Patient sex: M
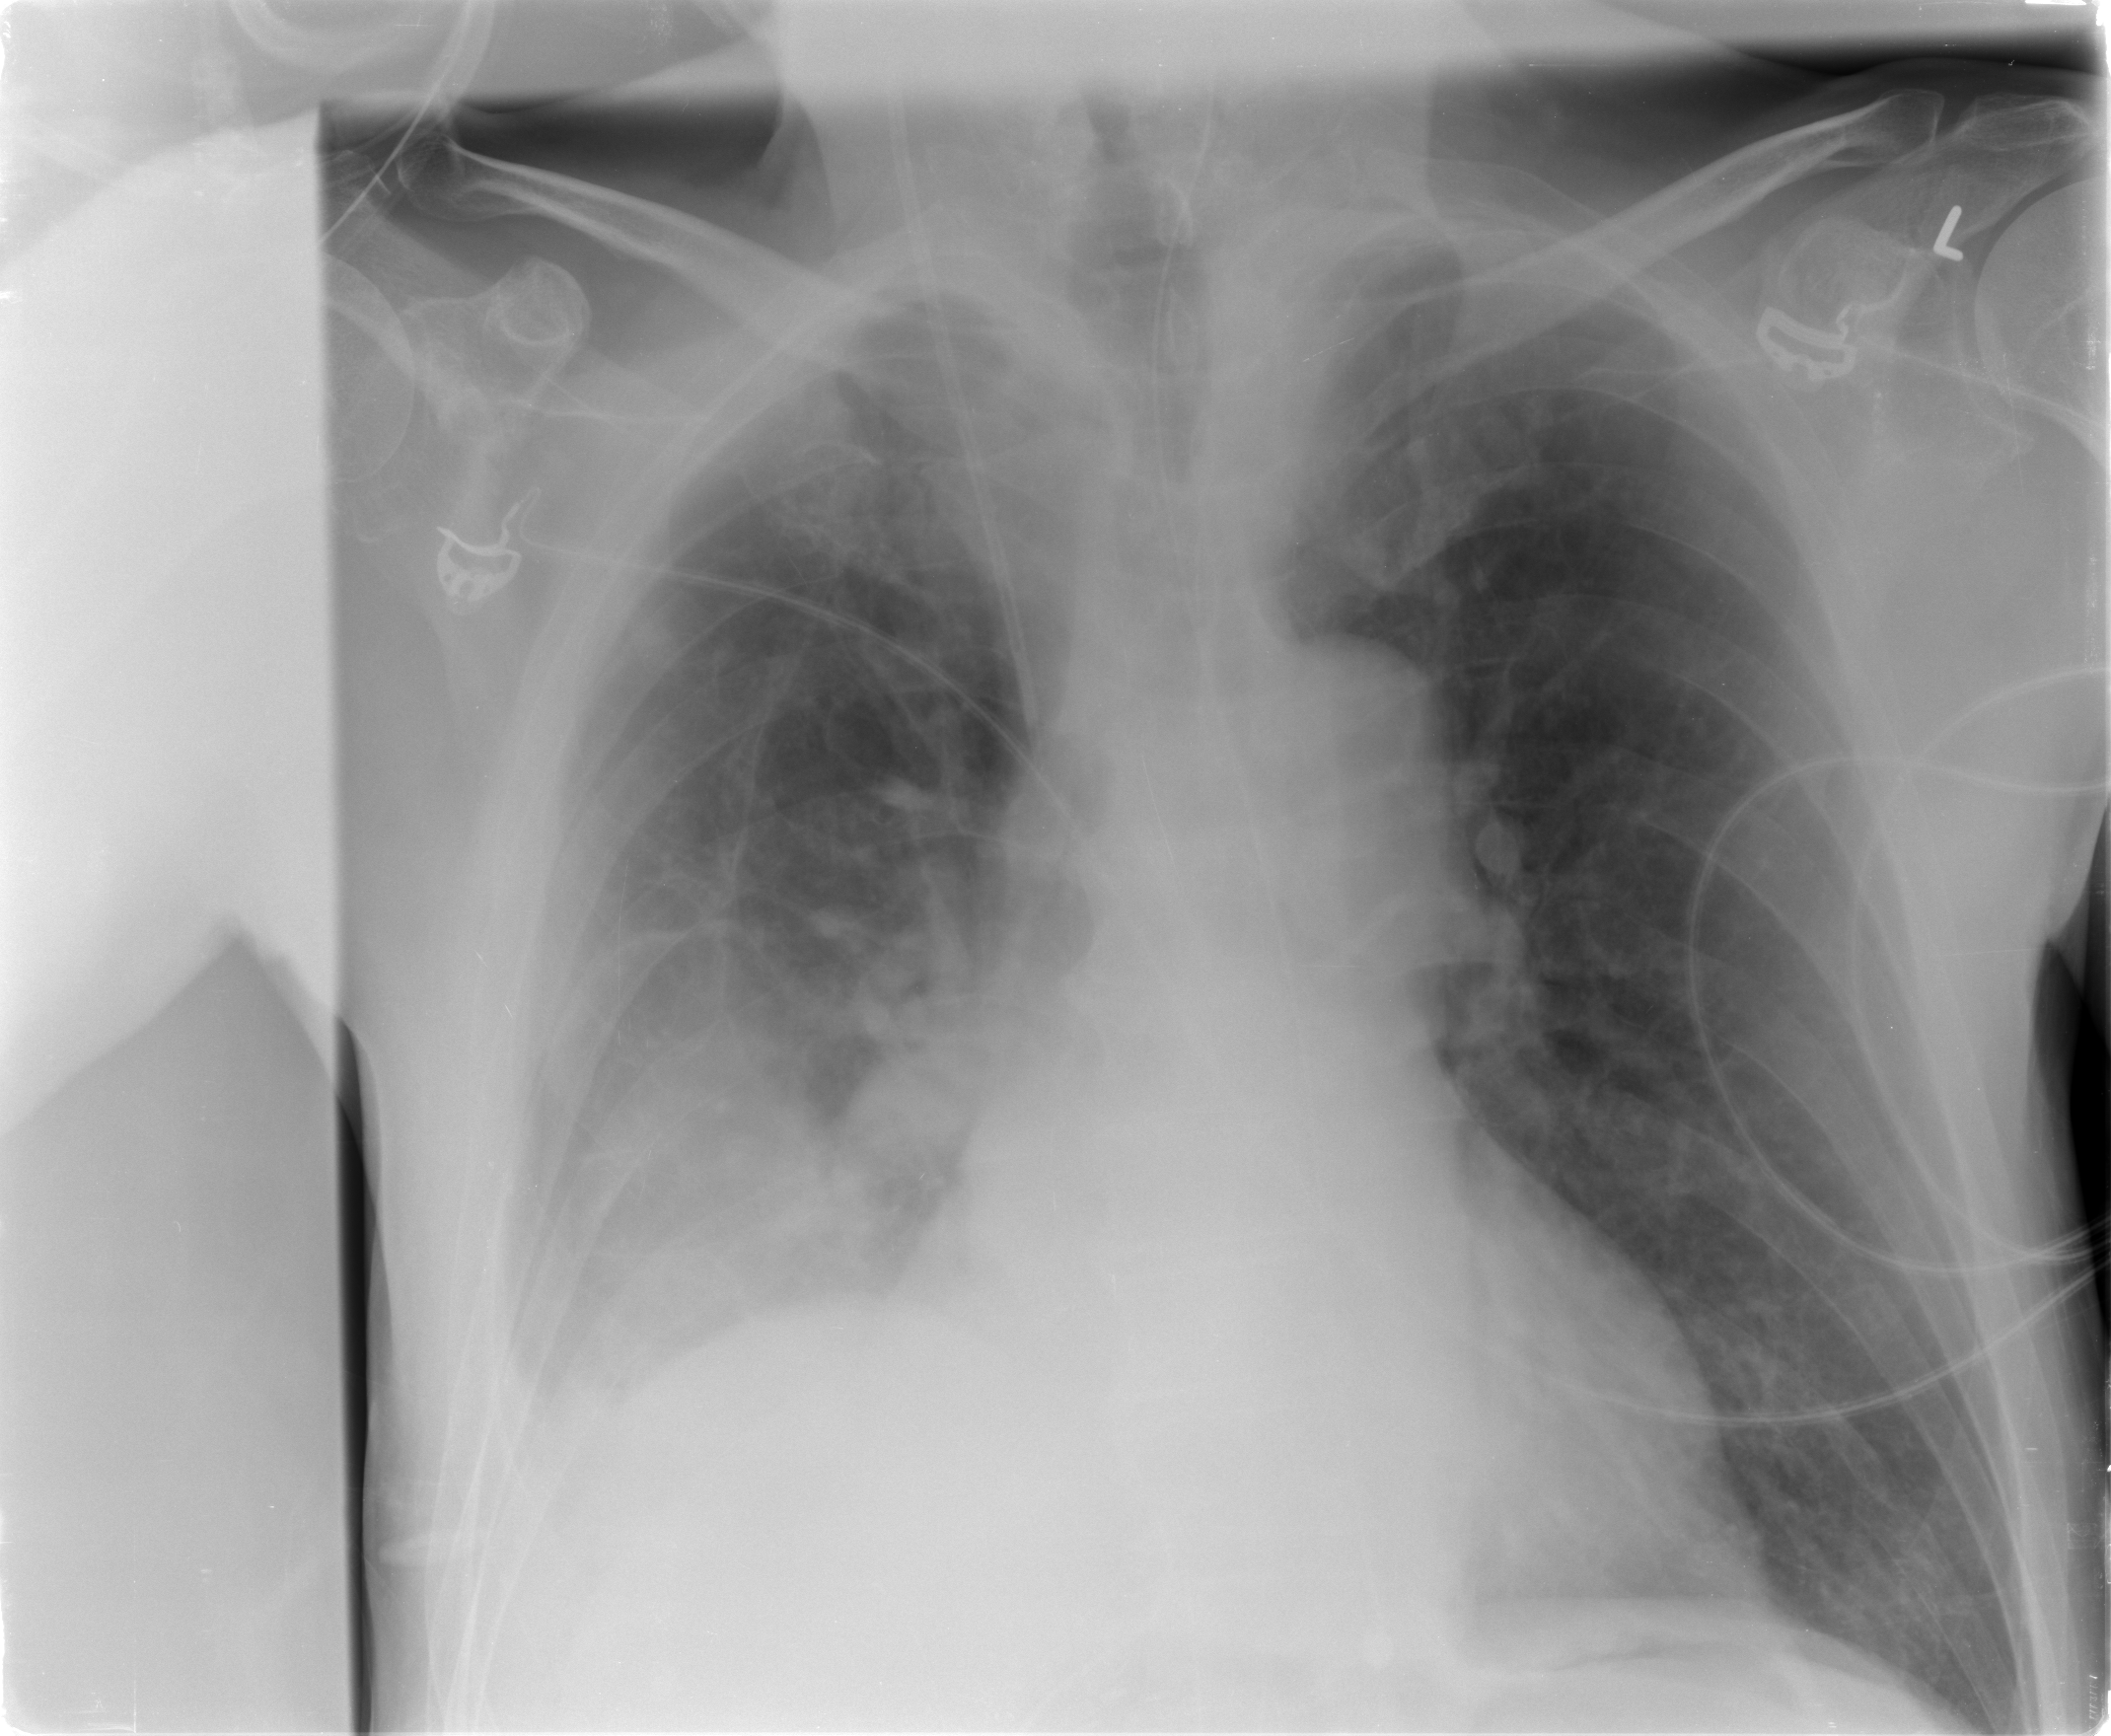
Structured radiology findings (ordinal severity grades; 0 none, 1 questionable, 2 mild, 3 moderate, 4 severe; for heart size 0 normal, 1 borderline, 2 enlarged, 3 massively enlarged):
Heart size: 0
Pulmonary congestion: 0
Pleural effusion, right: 2
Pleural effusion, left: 1
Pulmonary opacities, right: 2
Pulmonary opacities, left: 2
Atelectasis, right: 3
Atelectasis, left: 2